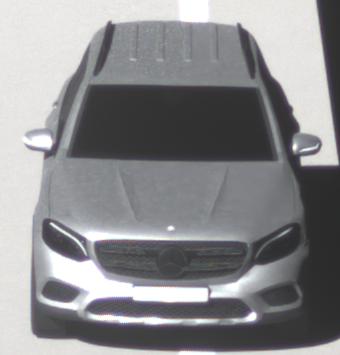
Make: Mercedes-Benz
Model: GLC 250
Detailed model: GLC (253)
Model produced from: 2015/09
Model produced until: 2018/05
Doors: 5
Color: white
Road condition: dry road
Daytime: morning or afternoon
Contrast: high contrast